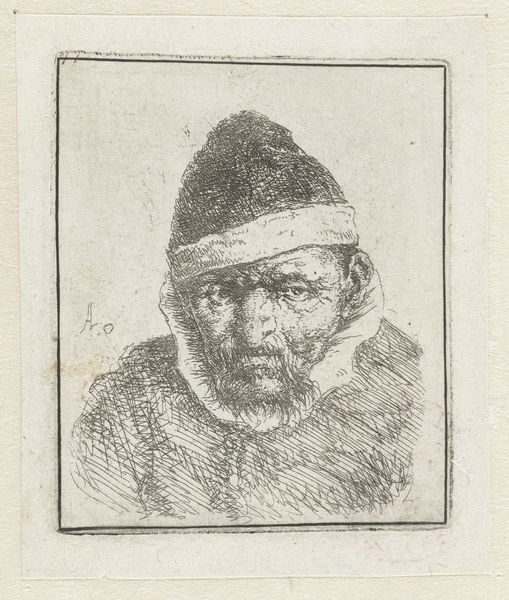
Titel: Buste van een oude boer met een puntmuts
Künstler: Adriaen van Ostade
Standort: Amsterdam
Institution: Rijksmuseum
Schlagwörter: hat, white, black, dark, hair, portrait, sad, man, eyes, frame, look, cap, scarf, wrinkles, line, sketch, beard, pen, small, pencil, lines, simple, left, right, stern, santa, grumpy, mad